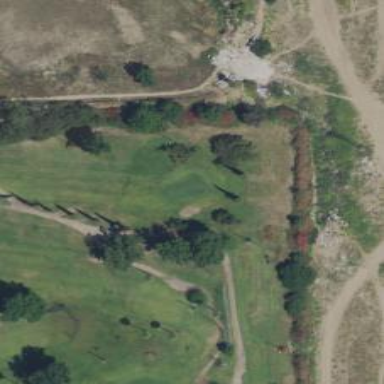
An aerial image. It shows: Golf hole.